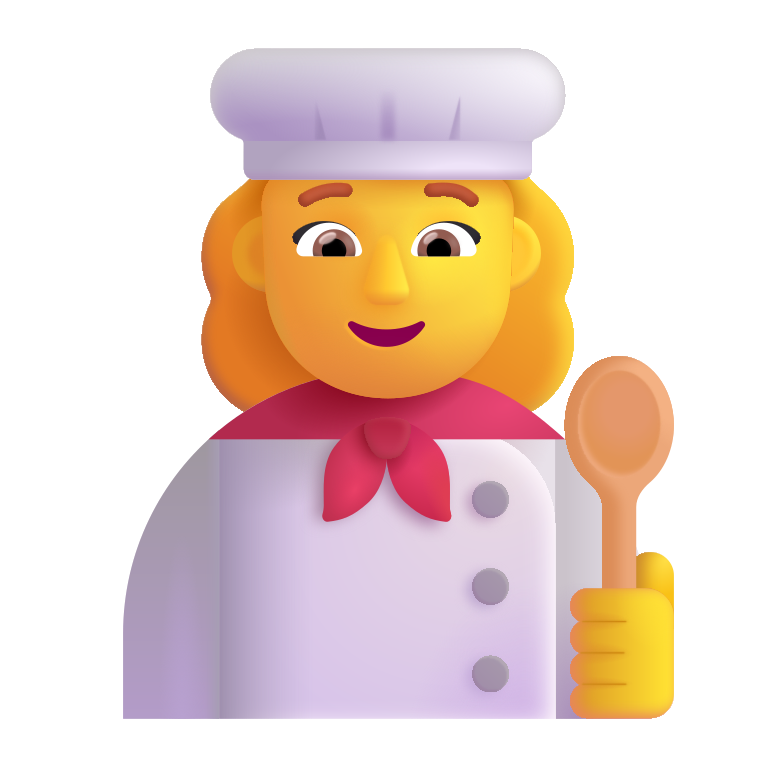
woman cook color default